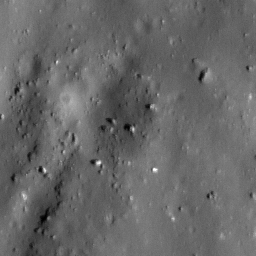
Pit: Tycho 5e
Host crater: Tycho
Host type: impact_melt
Lunar coordinates: latitude -42.622, longitude 348.637